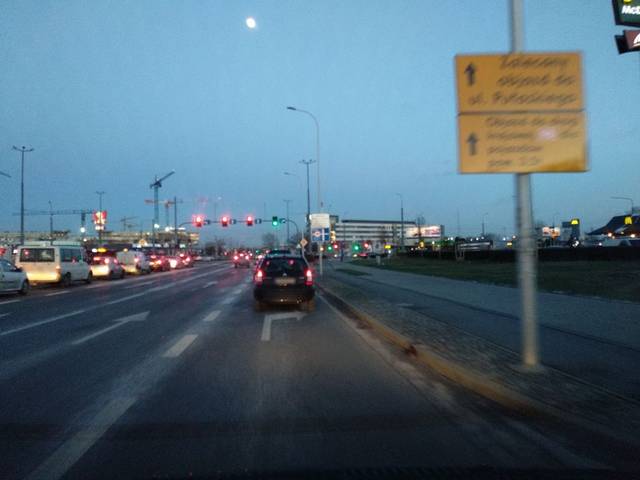
Region: Germany
Coordinates: 51.083, 17.048